Aerial crown-view tile of a tropical tree (Barro Colorado Island, Panama), acquired 20240716:
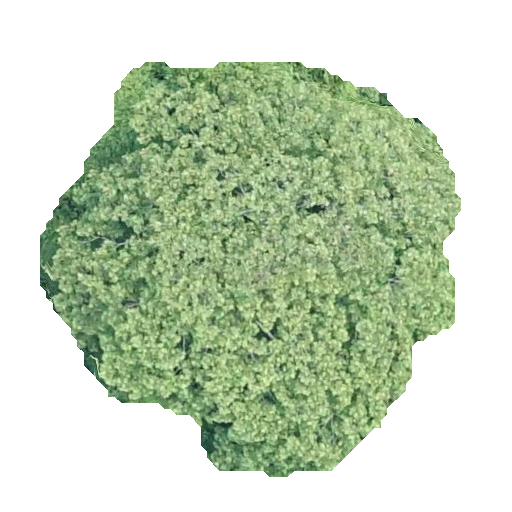
Species: Dipteryx oleifera
GBIF accepted scientific name: Dipteryx oleifera
Crown area: 200.181 m²